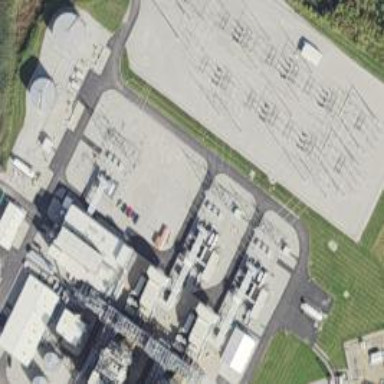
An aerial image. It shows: Gas turbine generator.